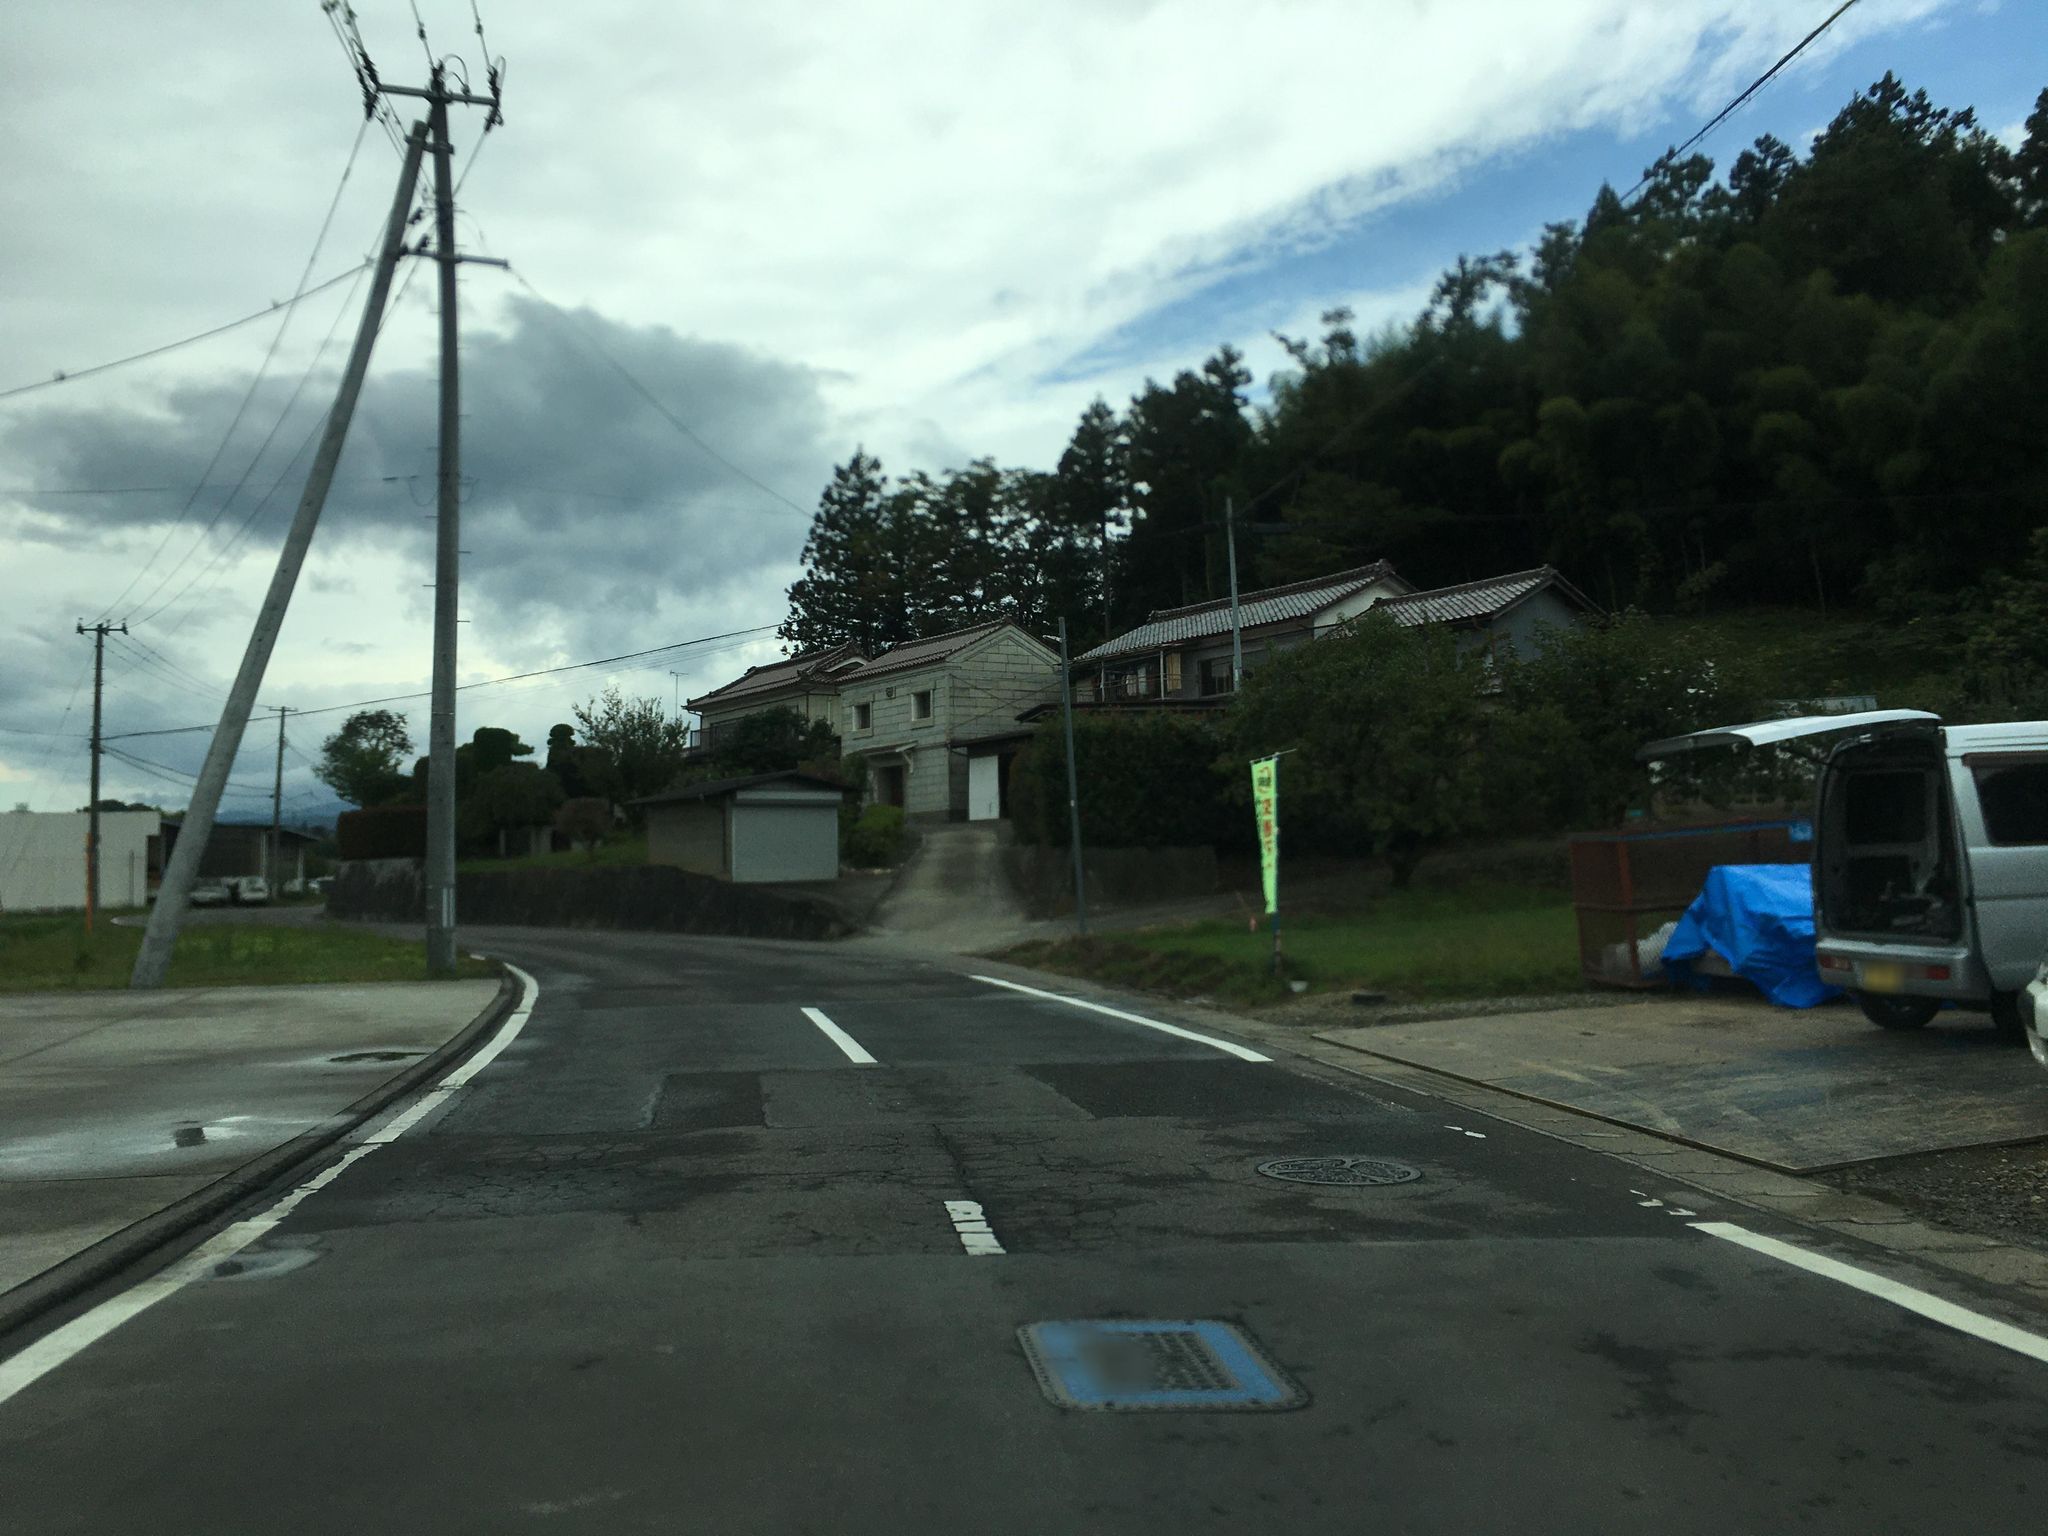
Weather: cloudy
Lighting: day
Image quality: good
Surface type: driving surface
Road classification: tertiary, unclassified
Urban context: suburban or peri-urban
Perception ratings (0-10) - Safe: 3.89, Lively: 2.54, Beautiful: 1.96, Boring: 8.08, Depressing: 8.01, Wealthy: 0.69